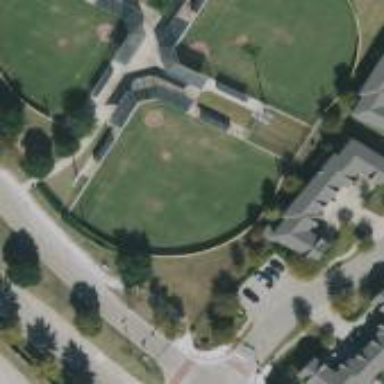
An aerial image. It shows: Baseball pitch for leisure land.